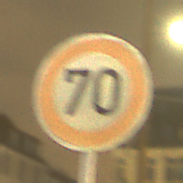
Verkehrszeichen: Geschwindigkeit70
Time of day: Night
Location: Outdoor (Urban)
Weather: Overcast
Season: NotSpecified
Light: Artificial